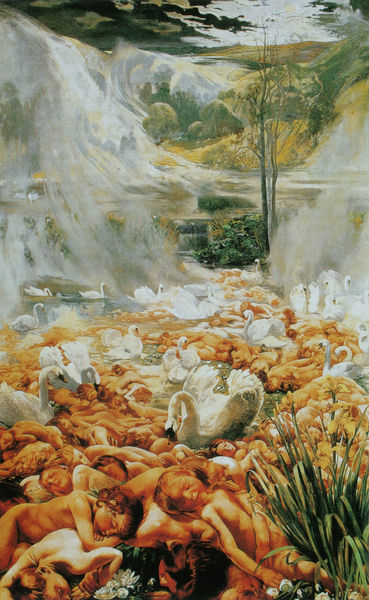
Titel: Der See, stehendes Gewässer
Künstler: Léon Frédéric
Standort: Brüssel
Institution: Musées Royaux des Beaux-Arts de Belgique
Schlagwörter: baum, berg, blau, felsen, flügel, gemälde, haut, himmel, körper, laub, nackt, schatten, schlaf, wasser, weiß, bäume, fluss, gelb, grün, landschaft, mädchen, ocker, see, teich, ufer, äste, blume, blumen, grau, haar, hell, hintergrund, licht, orange, schwarz, blüten, gras, wiese, beige, malerei, symbolismus, gesichter, arm, arme, gefieder, tod, tot, feld, halme, hügel, natur, schilf, vögel, busch, büsche, gewässer, haare, kind, pflanze, pflanzen, tal, wasserfall, kinder, schlafen, schlafend, schnabel, schwan, jungen, gebirge, hang, nebel, treppen, zeitgenössisch, nackte, junge, liegend, leiber, paradies, wasserlauf, traum, tote, schnäbel, geäst, fauna, seerosen, schwaden, seegras, seerose, putten, lethe, schwäne, teichrosen, nebelschwaden, italiener, träume, ertrunken, leda, wasserfälle, hintergraund, kinderfluss, waaserfall